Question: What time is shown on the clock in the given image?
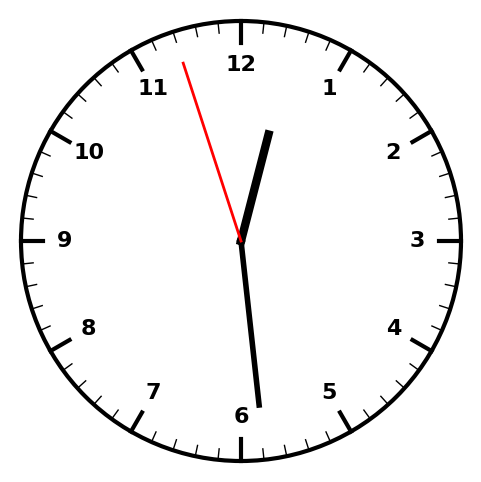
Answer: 12:28:57